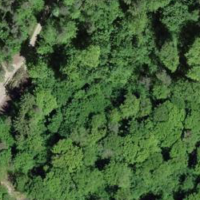
EUNIS habitat code: 41
Species observed at this site:
Sambucus racemosa